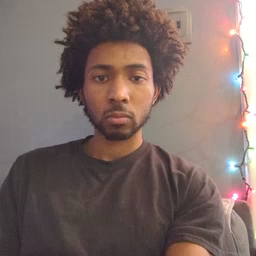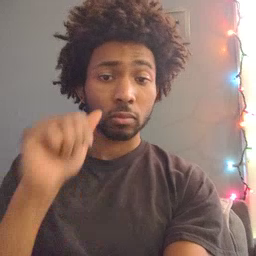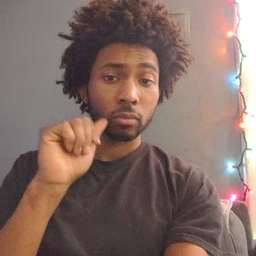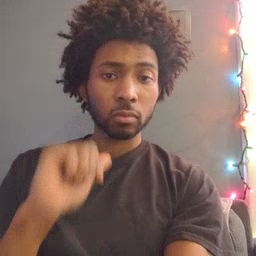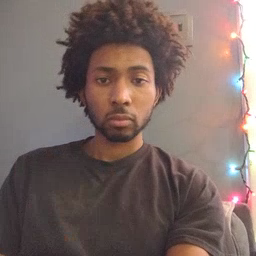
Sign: aunt